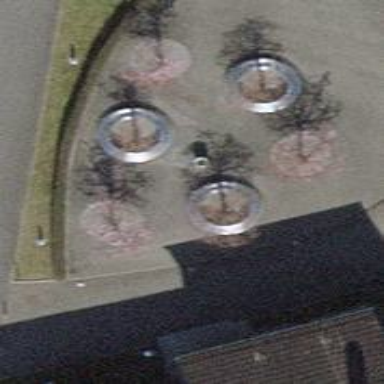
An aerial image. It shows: Bench for seating.